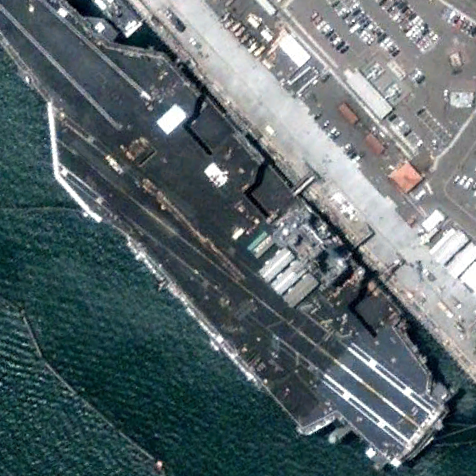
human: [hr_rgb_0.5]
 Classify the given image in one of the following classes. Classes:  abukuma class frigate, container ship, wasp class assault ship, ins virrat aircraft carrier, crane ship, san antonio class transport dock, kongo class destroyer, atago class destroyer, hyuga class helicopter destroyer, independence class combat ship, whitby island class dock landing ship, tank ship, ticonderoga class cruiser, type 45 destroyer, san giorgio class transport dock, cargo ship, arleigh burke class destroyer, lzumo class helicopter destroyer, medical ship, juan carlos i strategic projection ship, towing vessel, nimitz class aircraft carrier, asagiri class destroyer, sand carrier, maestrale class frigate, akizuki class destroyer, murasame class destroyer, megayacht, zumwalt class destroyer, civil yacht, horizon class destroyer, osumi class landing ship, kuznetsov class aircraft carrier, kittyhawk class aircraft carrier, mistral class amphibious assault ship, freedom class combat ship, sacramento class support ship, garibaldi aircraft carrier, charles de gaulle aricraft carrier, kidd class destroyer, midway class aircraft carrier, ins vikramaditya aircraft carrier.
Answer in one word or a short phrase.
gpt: Nimitz class aircraft carrier